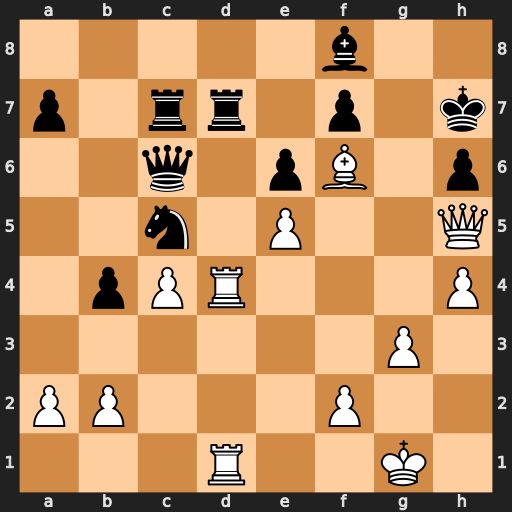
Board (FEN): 5b2/p1rr1p1k/2q1pB1p/2n1P2Q/1pPR3P/6P1/PP3P2/3R2K1
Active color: w
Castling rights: -
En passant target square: -
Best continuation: Qe2 Bg7 Qc2+